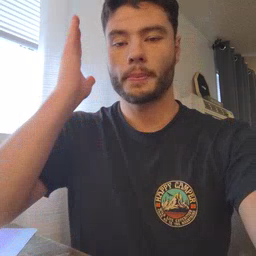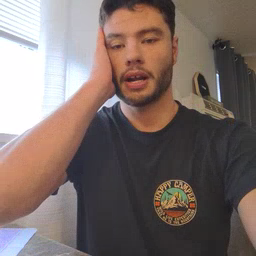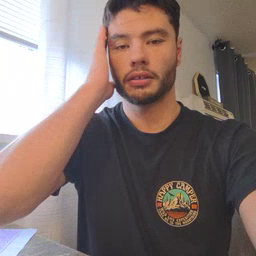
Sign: bed